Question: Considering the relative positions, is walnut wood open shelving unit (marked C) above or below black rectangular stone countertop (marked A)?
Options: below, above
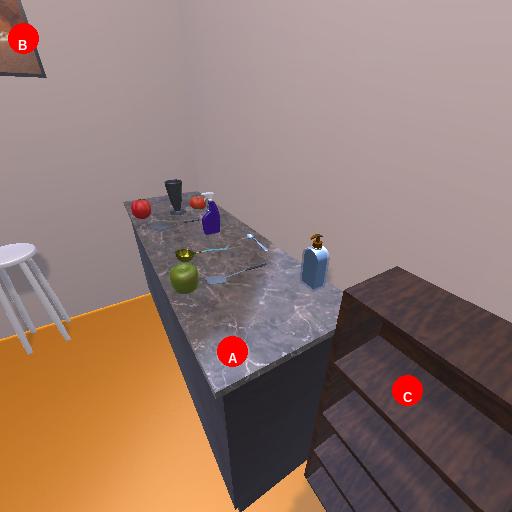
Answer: below